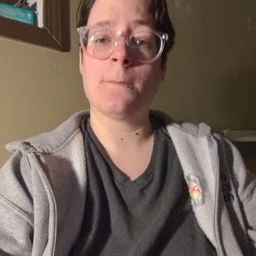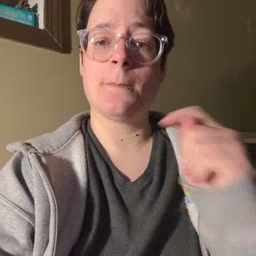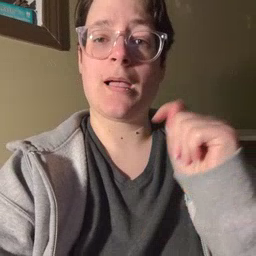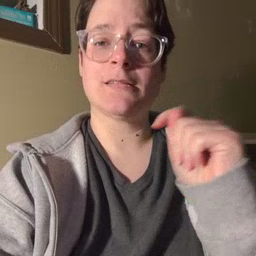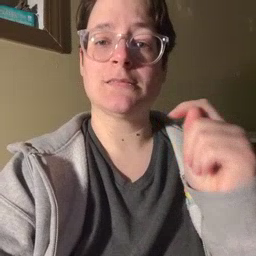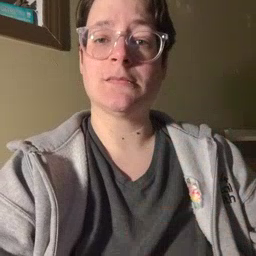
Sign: potty